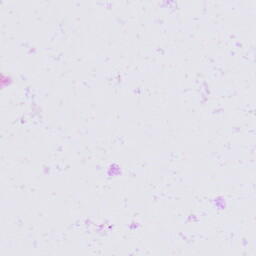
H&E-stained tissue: Skin